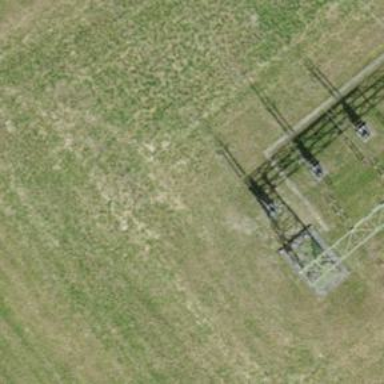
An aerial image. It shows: Power line is depicted.